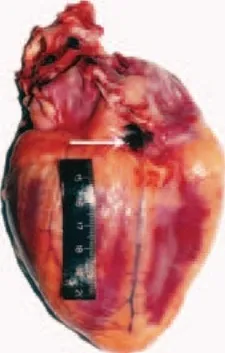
(A) Hemorrhage was found between the fossa ovalis and the coronary sinus orifice of the AVN region (the white arrow).
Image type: medical_photograph (other_medical_photograph)